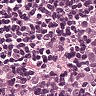
Metastatic tissue present: yes